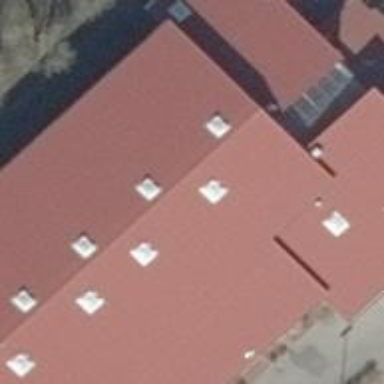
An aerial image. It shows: Sports center building.